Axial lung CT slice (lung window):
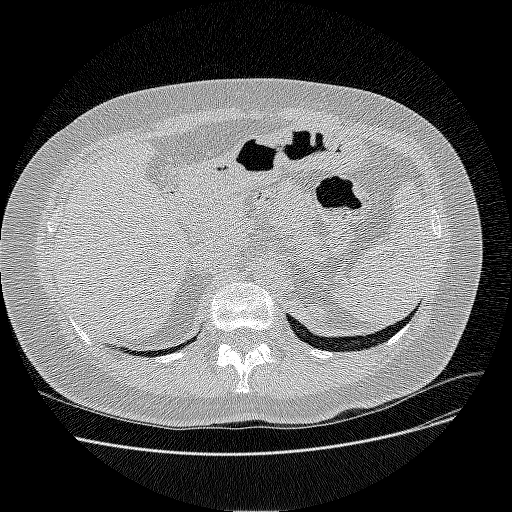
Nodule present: no